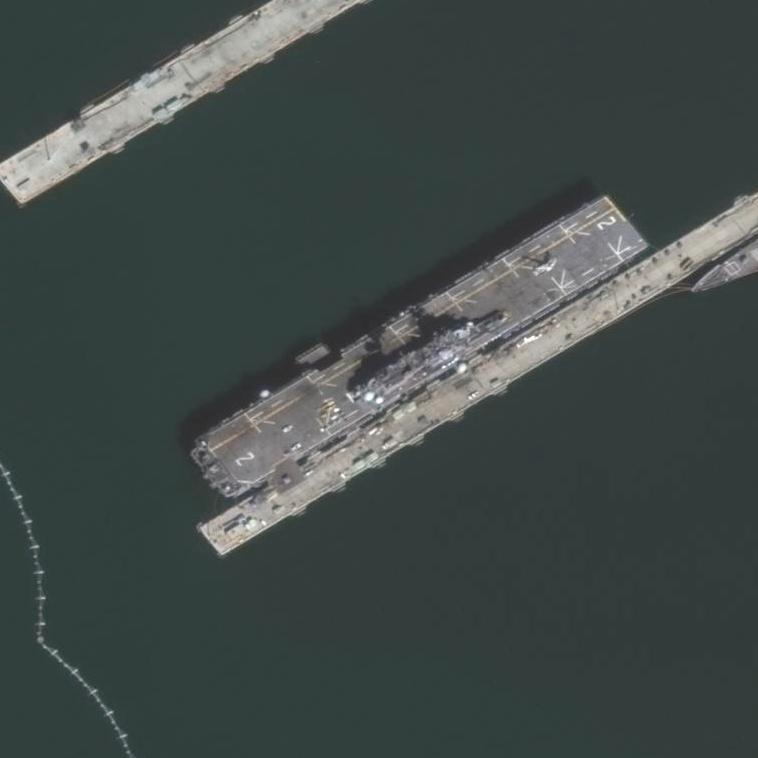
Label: assault